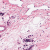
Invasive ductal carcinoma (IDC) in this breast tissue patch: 0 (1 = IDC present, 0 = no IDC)